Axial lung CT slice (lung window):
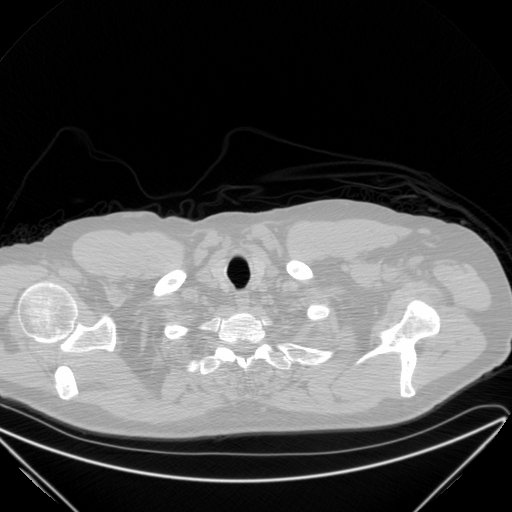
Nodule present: no